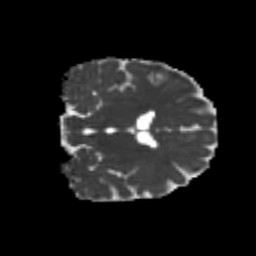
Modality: MD
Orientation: coronal
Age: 23
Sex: female
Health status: healthy
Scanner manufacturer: philips
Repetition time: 7.388 s
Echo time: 0.08599 s